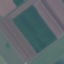
Label: AnnualCrop